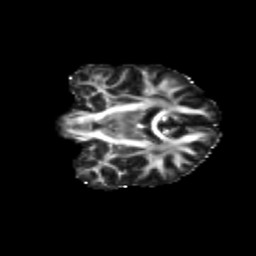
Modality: FA
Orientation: coronal
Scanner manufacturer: siemens
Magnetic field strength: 3 T
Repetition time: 9.2 s
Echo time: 0.084 s